Question: SQL:
'''
SELECT
SUM(dbo_SO_SalesHistory.DollarsSold) AS SumDollarsSold,
"PHOA" As CustomerNo
FROM
dbo_SO_SalesHistory
WHERE
((dbo_SO_SalesHistory.[CustomerNo]) IN ("PHOM","PHOB", "PHOA", "HOMP"))
AND ((dbo_SO_SalesHistory.InvoiceDate) BETWEEN [BeginDate] AND [EndDate])
UNION
SELECT TOP 9
SUM(DollarsSold), CustomerNo
FROM
dbo_SO_SalesHistory
WHERE
((dbo_SO_SalesHistory.CustomerNo) NOT IN ("PHOM","PHOB", "PHOA", "HOMP"))
AND ((dbo_SO_SalesHistory.InvoiceDate) BETWEEN [BeginDate] AND [EndDate])
GROUP BY
dbo_SO_SalesHistory.CustomerNo
ORDER BY
1 DESC;
'''
When I run two queries separately, the 2nd part of query is returning the output I expect:
<URL>
but when I run it together with 'UNION', then the order is somehow mixed up:
<URL>.
In the code 'ORDER BY 1 DESC', '1' refers to the first column which is the sum.
I have tried
'''
ORDER BY SUM(dbo_SO_SalesHistory.DollarsSold) DESC;
'''
instead but it returns an error:
<URL>
Any advice would be highly appreciated!
: this is the current query output:
[]
Desired output would look like:
<URL>
(I cut and pasted the row 2~10 from the picture 1). I hope this would help with your understanding!
My current query:
'''
Sum of Dollar | Customer
--------------+----------
10 | A
8 | B
1 | Q
'''
Desired query output
'''
14 | B_Total
10 | A
5 | C
'''
B_Total (14) is the sum of X (4), Y (3), Z (2) AND B (5)
current query
'''
SELECT
SumDollarsSold, CustomerNo, MyOrder
FROM
(SELECT
SUM(dbo_SO_SalesHistory.DollarsSold) AS SumDollarsSold,
"PHOALLE" AS CustomerNo, 1 AS MyOrder
FROM
dbo_SO_SalesHistory
WHERE
((dbo_SO_SalesHistory.[CustomerNo]) IN ("PHOMIN","PHOALLE","PHOBROO","PHOMP"))
AND ((dbo_SO_SalesHistory.InvoiceDate) Between [BeginDate] And [EndDate])
UNION
SELECT TOP 9
SUM(DollarsSold), CustomerNo, 2 as MyOrder
FROM
dbo_SO_SalesHistory
WHERE
((dbo_SO_SalesHistory.CustomerNo) NOT IN ("PHOM","PHOA","PHOB","PHOM"))
AND ((dbo_SO_SalesHistory.InvoiceDate) Between [BeginDate] And [EndDate])
GROUP BY
dbo_SO_SalesHistory.CustomerNo
ORDER BY
1 DESC
) a
ORDER BY
MyOrder, SumDollarsSold DESC;
'''
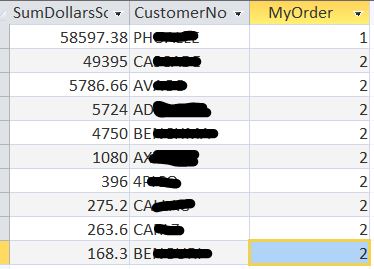
Answer: When you UNION no order is guaranteed, so you are losing the ORDER BY that you've already done on the second query. You can add another field to make sure that the first record is always on top, but then you do need to include that in your selected fields. Something like this:
'''
SELECT
SumDollarsSold, CustomerNo, MyOrder
FROM
(SELECT
SUM(dbo_SO_SalesHistory.DollarsSold) AS SumDollarsSold,
"PHOA" AS CustomerNo, 1 AS MyOrder
FROM
dbo_SO_SalesHistory
WHERE
((dbo_SO_SalesHistory.[CustomerNo]) IN ("PHOM","PHOB", "PHOA", "PHOM"))
AND ((dbo_SO_SalesHistory.InvoiceDate) Between [BeginDate] And [EndDate])
UNION
(SELECT TOP 9
SUM(DollarsSold), CustomerNo, 2 as MyOrder
FROM
dbo_SO_SalesHistory
WHERE
((dbo_SO_SalesHistory.CustomerNo) NOT IN ("PHOM","PHOB", "PHOA", "PHOM"))
AND ((dbo_SO_SalesHistory.InvoiceDate) Between [BeginDate] And [EndDate])
GROUP BY
dbo_SO_SalesHistory.CustomerNo
ORDER BY
SUM(DollarsSold) DESC)
) a
ORDER BY
MyOrder, SumDollarsSold DESC;
'''